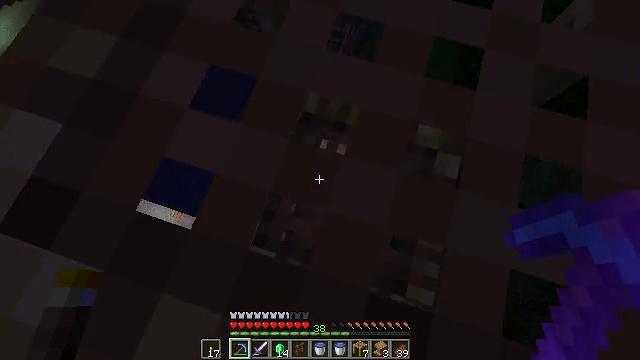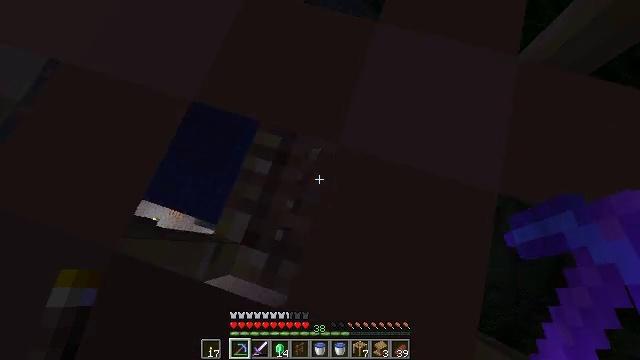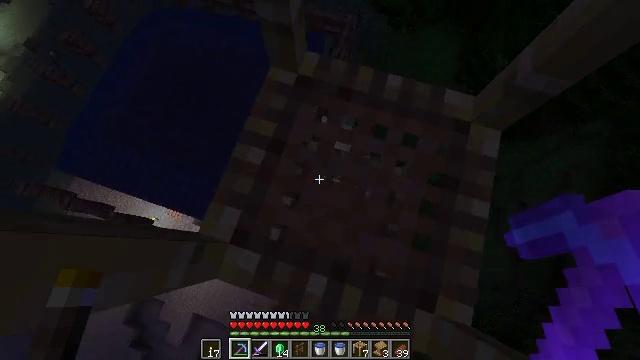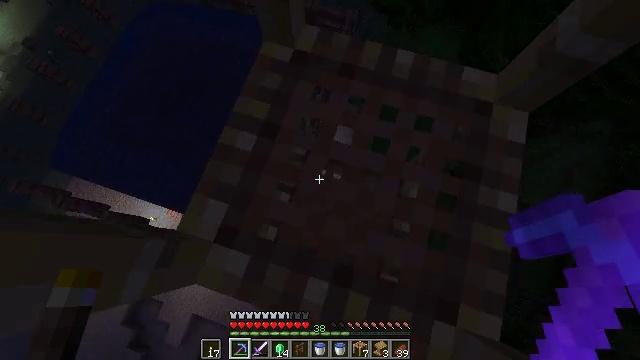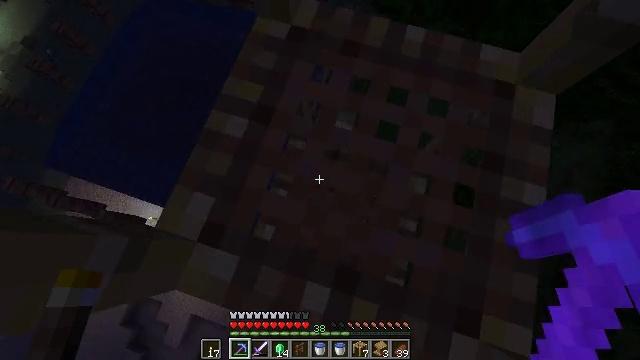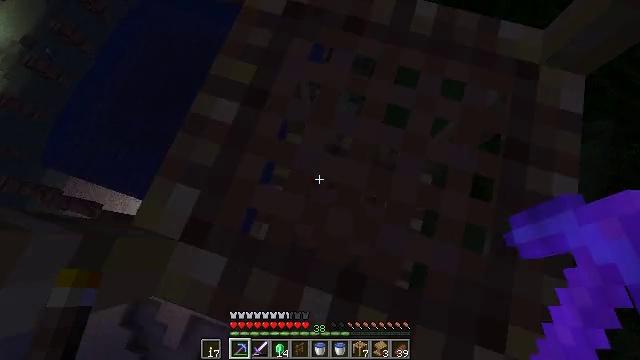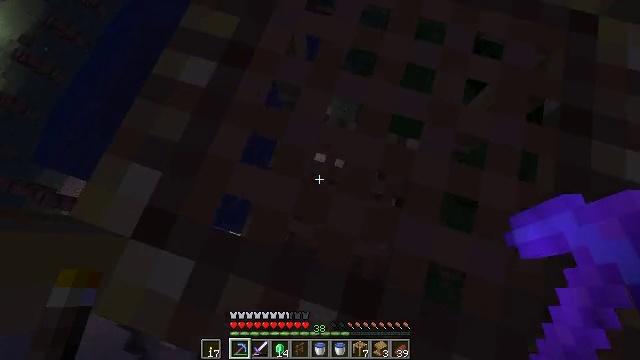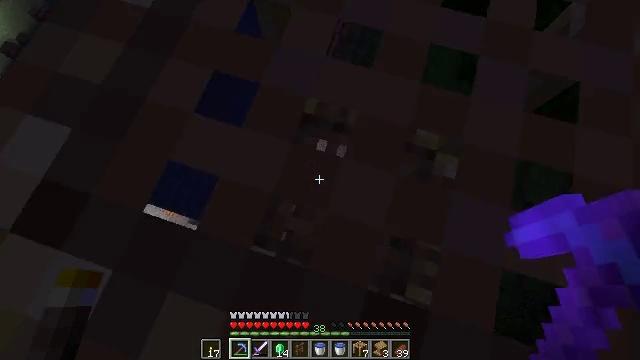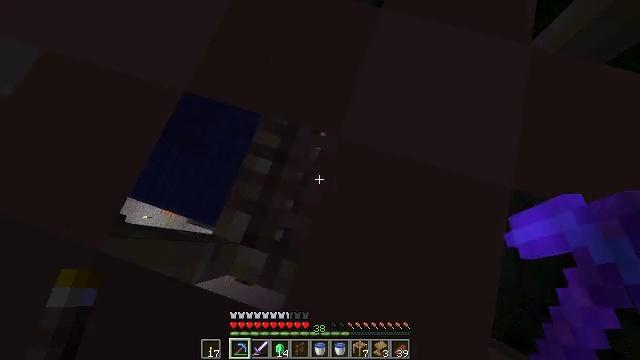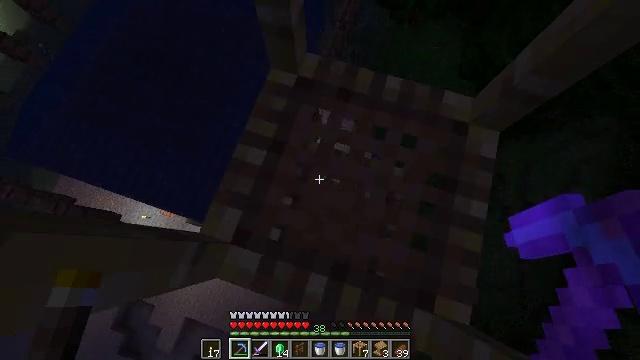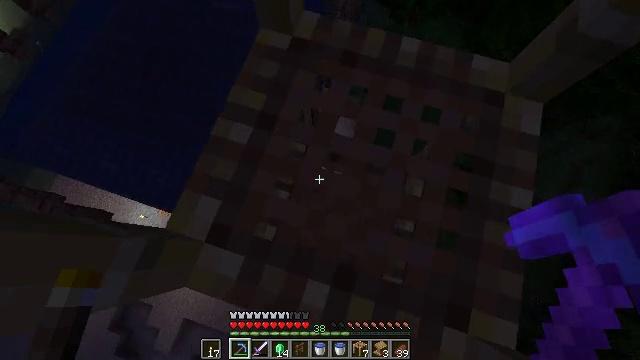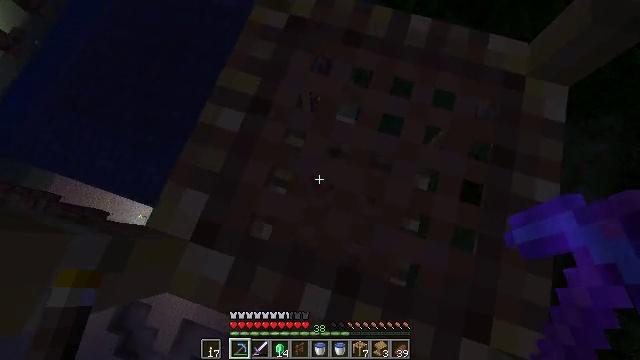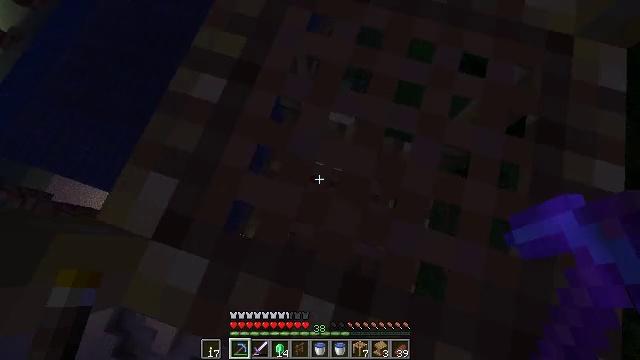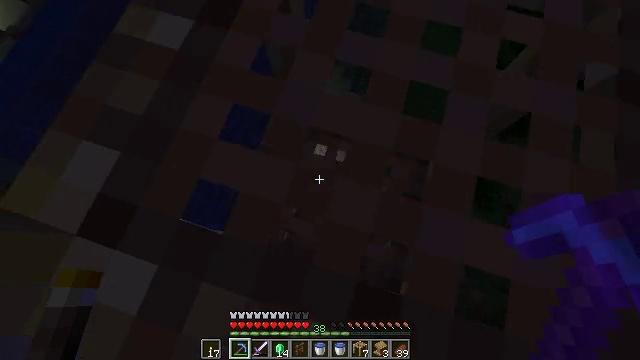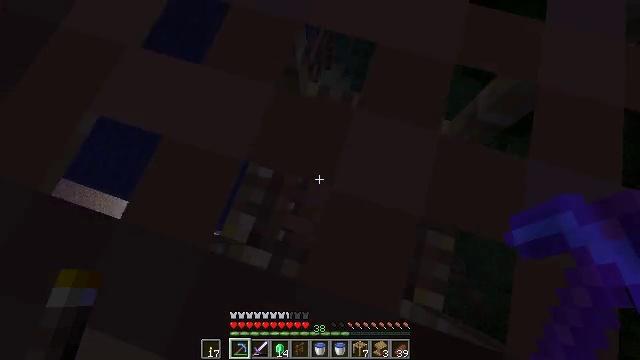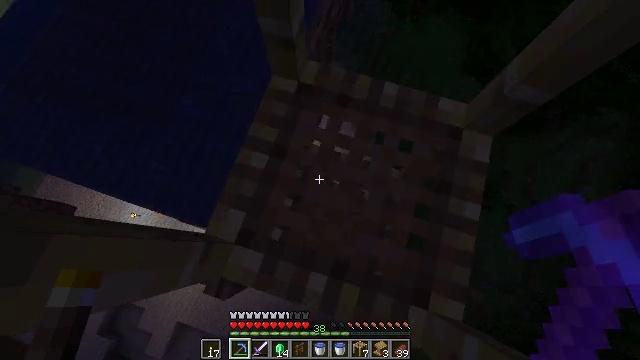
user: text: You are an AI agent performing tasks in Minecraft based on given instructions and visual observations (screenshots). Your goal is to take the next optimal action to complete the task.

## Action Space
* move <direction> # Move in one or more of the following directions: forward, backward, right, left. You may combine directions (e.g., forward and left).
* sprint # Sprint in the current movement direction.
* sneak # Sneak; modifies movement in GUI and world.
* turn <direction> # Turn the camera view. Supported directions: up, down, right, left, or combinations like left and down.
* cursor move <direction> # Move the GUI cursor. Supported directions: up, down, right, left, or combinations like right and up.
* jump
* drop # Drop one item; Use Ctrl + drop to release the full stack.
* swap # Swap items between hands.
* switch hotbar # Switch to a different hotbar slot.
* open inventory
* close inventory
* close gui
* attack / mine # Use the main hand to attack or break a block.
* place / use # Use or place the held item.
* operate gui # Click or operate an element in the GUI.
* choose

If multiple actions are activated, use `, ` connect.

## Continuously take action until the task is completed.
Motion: motion action
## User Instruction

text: Break the scaffolding for reuse.
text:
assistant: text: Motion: sneak
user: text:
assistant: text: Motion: sneak
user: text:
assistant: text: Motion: sneak
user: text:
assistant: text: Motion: sneak
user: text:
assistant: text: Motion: sneak
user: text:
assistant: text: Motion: sneak
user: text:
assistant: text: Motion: sneak
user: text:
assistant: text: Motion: sneak
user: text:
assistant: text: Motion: sneak
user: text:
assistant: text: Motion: sneak
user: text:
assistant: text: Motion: sneak
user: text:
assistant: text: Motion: sneak
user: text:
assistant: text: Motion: sneak
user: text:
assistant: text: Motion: sneak
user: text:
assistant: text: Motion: sneak
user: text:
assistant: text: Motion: sneak
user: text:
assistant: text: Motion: sneak
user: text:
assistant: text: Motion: sneak
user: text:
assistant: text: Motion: sneak
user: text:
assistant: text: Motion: sneak
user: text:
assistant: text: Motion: sneak
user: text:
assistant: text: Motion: sneak
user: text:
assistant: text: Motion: sneak
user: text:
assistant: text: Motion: sneak
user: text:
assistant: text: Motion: sneak
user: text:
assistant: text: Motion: sneak
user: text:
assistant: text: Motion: sneak
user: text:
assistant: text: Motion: sneak
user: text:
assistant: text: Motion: sneak
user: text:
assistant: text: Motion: sneak